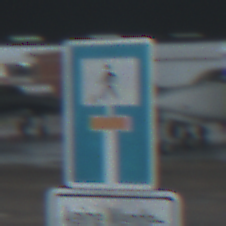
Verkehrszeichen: SackgasseFussgaengerDurchlaessig
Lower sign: HinweisGeaenderteVorfahrtVerkehrsfuehrungVerkehrsregelung3
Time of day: Midday
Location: Outdoor (Suburban)
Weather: Overcast
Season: NotSpecified
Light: Natural